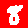
Digit: 8